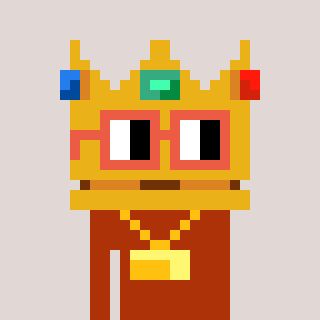
a pixel art character with square orange glasses, a crown-shaped head and a hotbrown-colored body on a warm background